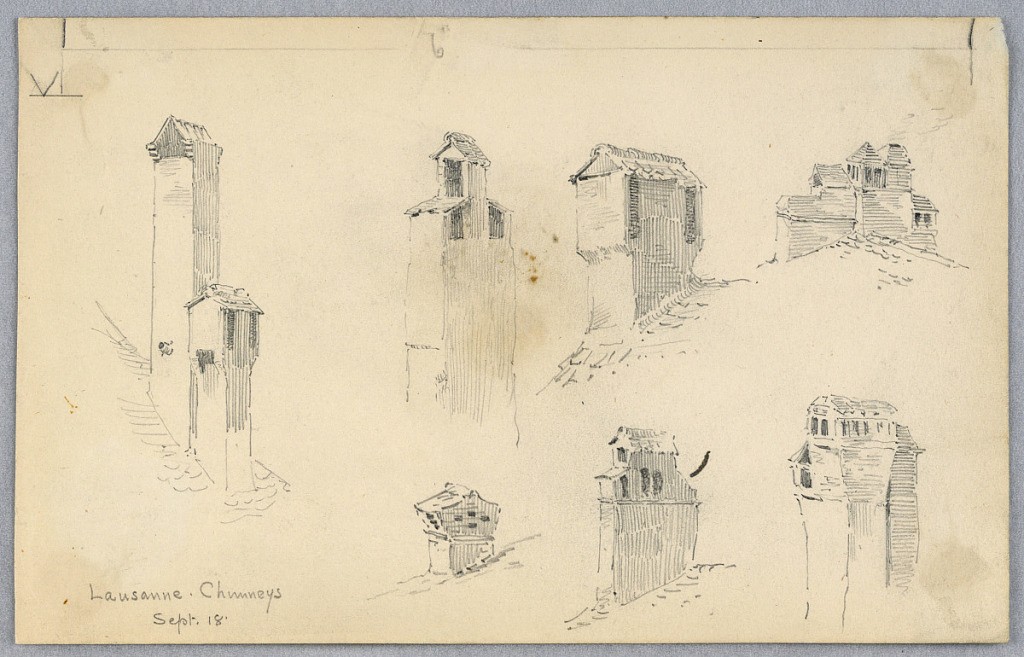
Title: Lausanne Chimneys
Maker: Arnold William Brunner, American, 1857–1925
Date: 1879–80
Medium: Graphite on paper
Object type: Drawing
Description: Seven sketches of chimneys.